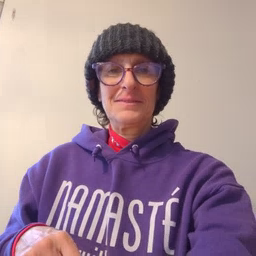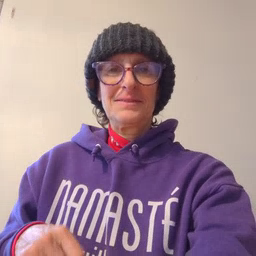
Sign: fall